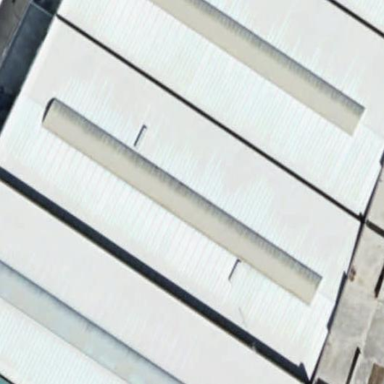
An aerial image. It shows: Warehouse building.